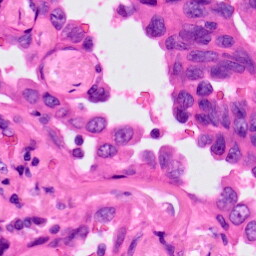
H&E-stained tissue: Lung